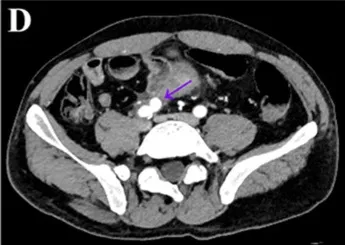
Unenhanced and contrast-enhanced abdominal CT images of a 48-year-old male patient. Enhanced CT images in the arterial phase showed a pseudoaneurysm originating from right common iliac artery [(D), purple arrow]. The size of the pseudoaneurysms was ~1.5 cm x 1.7 cm, with an entry tear of ~6 mm.
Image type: radiology (ct)